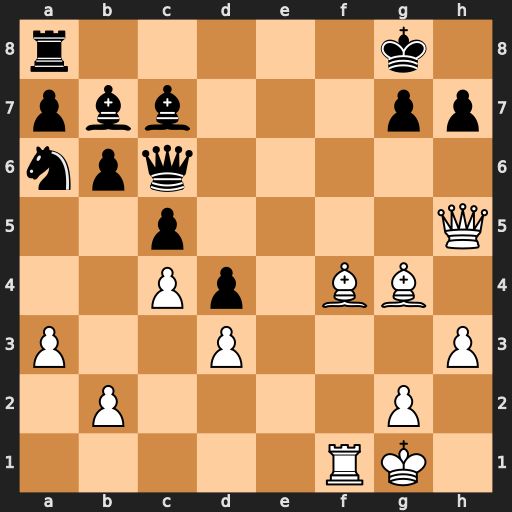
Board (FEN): r5k1/pbb3pp/npq5/2p4Q/2Pp1BB1/P2P3P/1P4P1/5RK1
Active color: w
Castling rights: -
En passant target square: -
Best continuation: Bf3 Qe8 Qxe8+ Rxe8 Bxb7